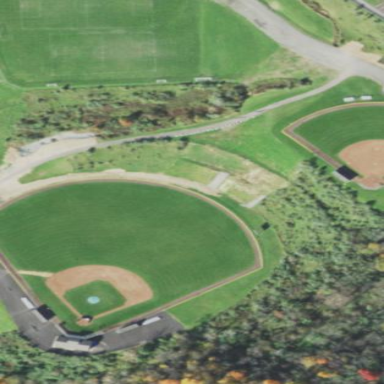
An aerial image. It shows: Baseball pitch for leisure land activities.